Field crop: tomato
Growth stage: 1
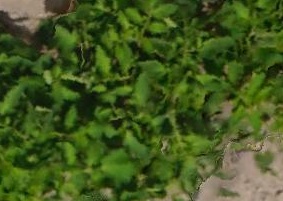
Species: tomato